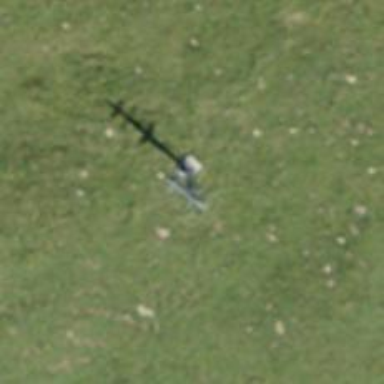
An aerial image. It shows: Pylon used for aerialway.